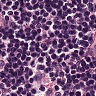
Metastatic tissue present: no